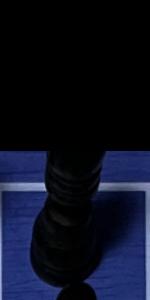
Label: Bishop_Black